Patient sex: M
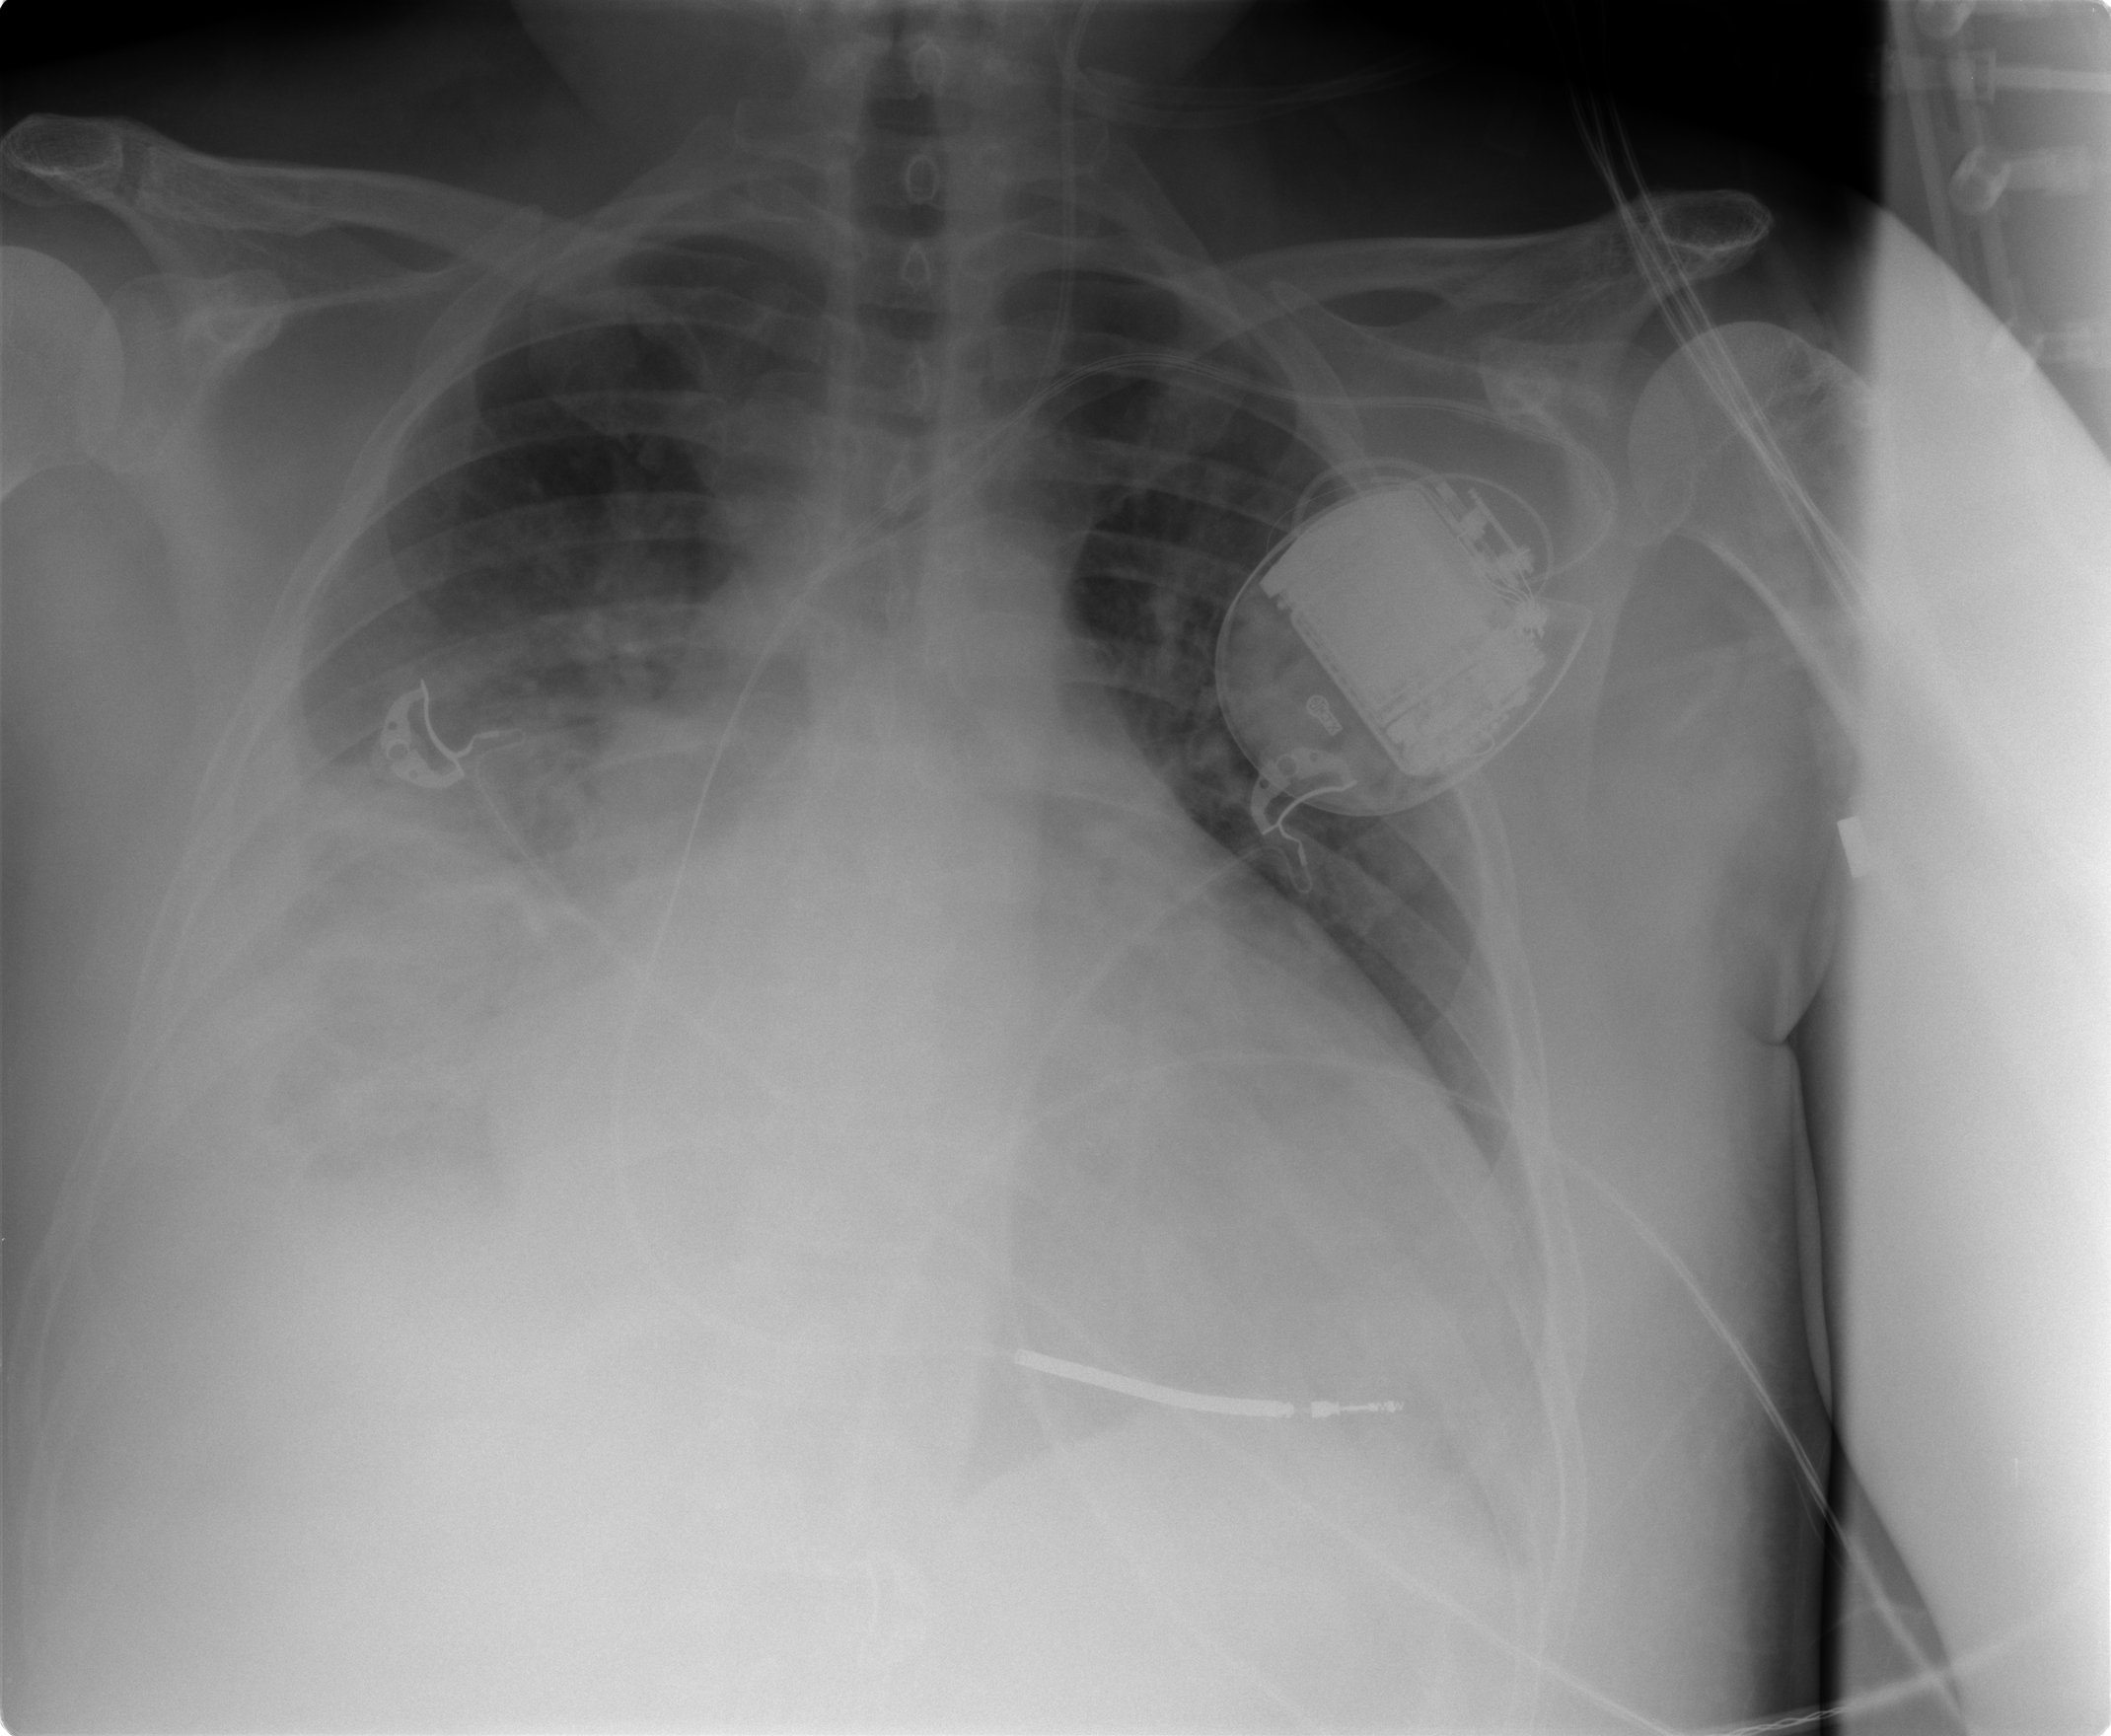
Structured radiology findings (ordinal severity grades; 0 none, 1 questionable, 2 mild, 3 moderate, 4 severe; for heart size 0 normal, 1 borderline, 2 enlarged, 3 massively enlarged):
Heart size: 3
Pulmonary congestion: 3
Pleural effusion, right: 3
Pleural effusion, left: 0
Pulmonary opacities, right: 2
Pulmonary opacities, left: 0
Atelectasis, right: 3
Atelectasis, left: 0